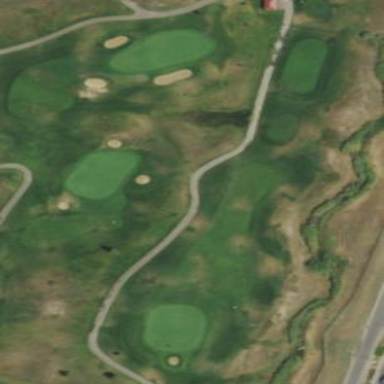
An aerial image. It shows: Well-maintained grassy area known as fairway on golf course.